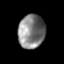
Tissue: prostate
Cell type: T cells
Senescence score: 0.3456
Nuclear area (px): 882
Mean DAPI intensity: 129.548